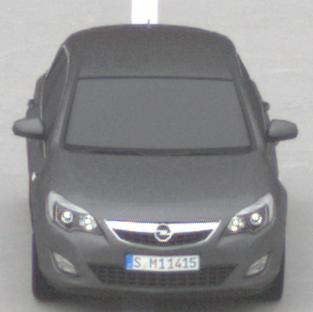
Make: Opel
Model: Astra 1.4 ecoFlex
Detailed model: Astra (J)
Model produced from: 2009/12
Model produced until: 2010/12
Doors: 5
Color: gray
Road condition: dry road
Daytime: midday
Contrast: low contrast